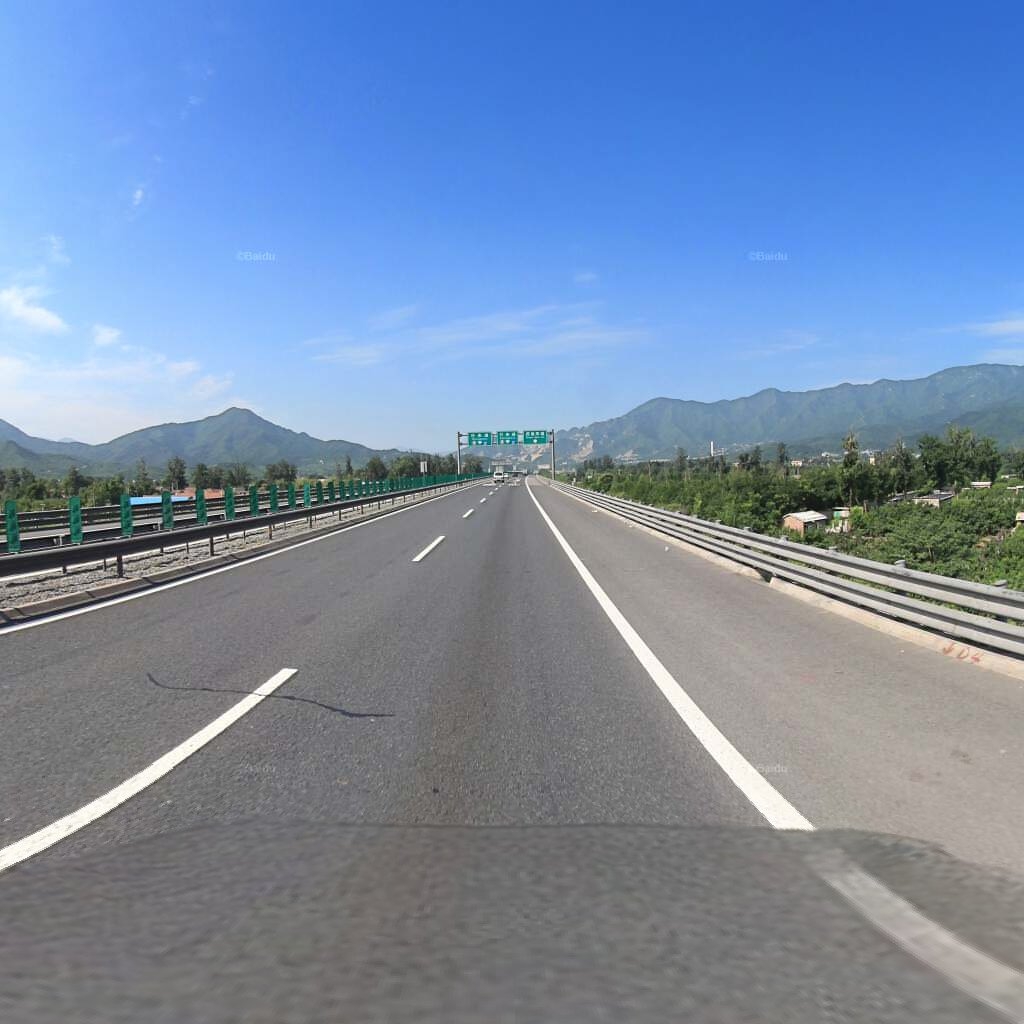
Region: Haidian
Road damage annotations: transverse patch